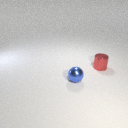
small blue metal sphere to the left of small red metal cylinder